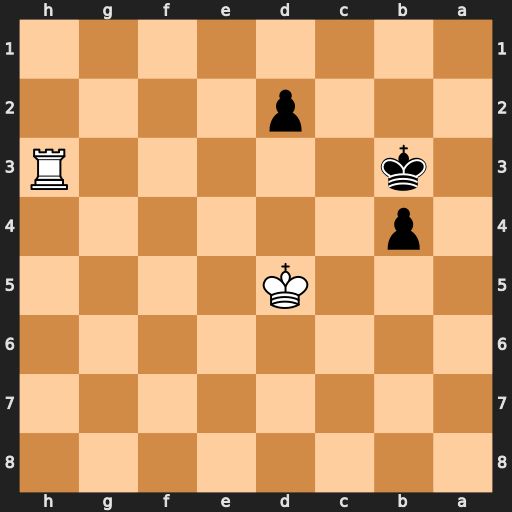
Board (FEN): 8/8/8/3K4/1p6/1k5R/3p4/8
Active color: b
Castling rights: -
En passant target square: -
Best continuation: Kc2 Rh2 b3